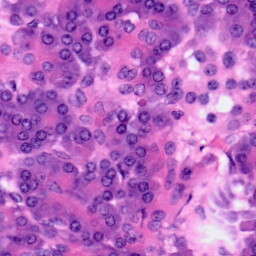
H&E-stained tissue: Pancreatic